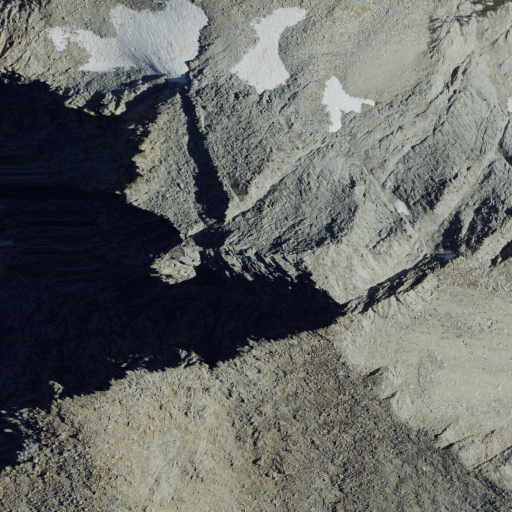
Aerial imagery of mountain in California named Mount Gardiner containing barren land, shrub, snow, and grassland